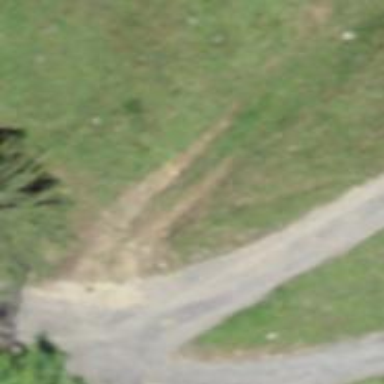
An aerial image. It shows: Path with grass surface and grade 5 track.